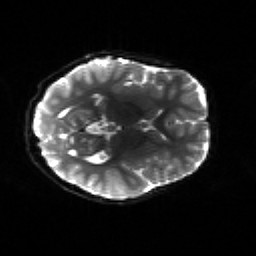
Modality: sbref
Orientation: axial
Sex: female
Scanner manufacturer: siemens
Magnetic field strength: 3 T
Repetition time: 5 s
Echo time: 0.071 s